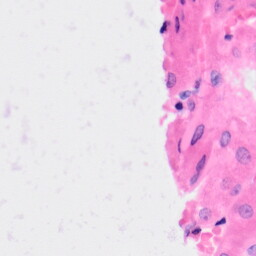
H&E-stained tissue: Kidney